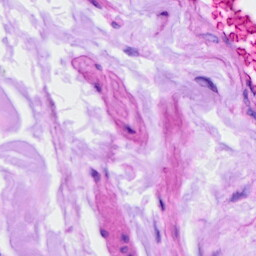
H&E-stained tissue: Ovarian